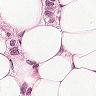
Metastatic tissue present: yes